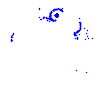
Particle: kaon